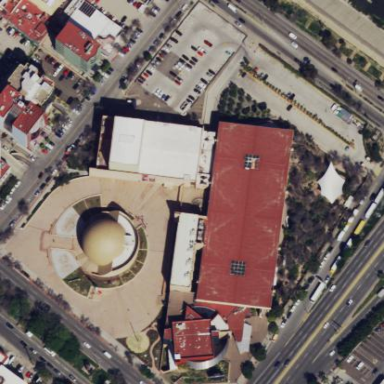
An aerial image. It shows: Arts centre.